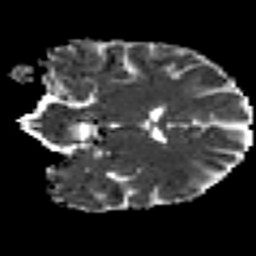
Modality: MD
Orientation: coronal
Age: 31
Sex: female
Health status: ill
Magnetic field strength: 3 T
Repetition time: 8.4 s
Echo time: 0.0926 s